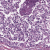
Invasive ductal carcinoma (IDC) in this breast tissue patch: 1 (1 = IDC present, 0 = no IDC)